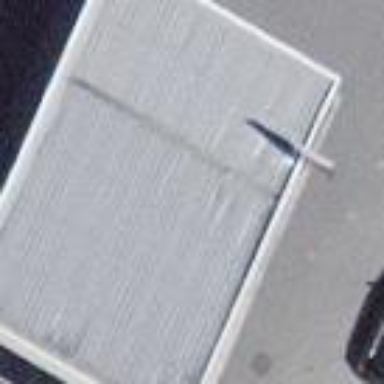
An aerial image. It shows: Building that serves as fuel station.